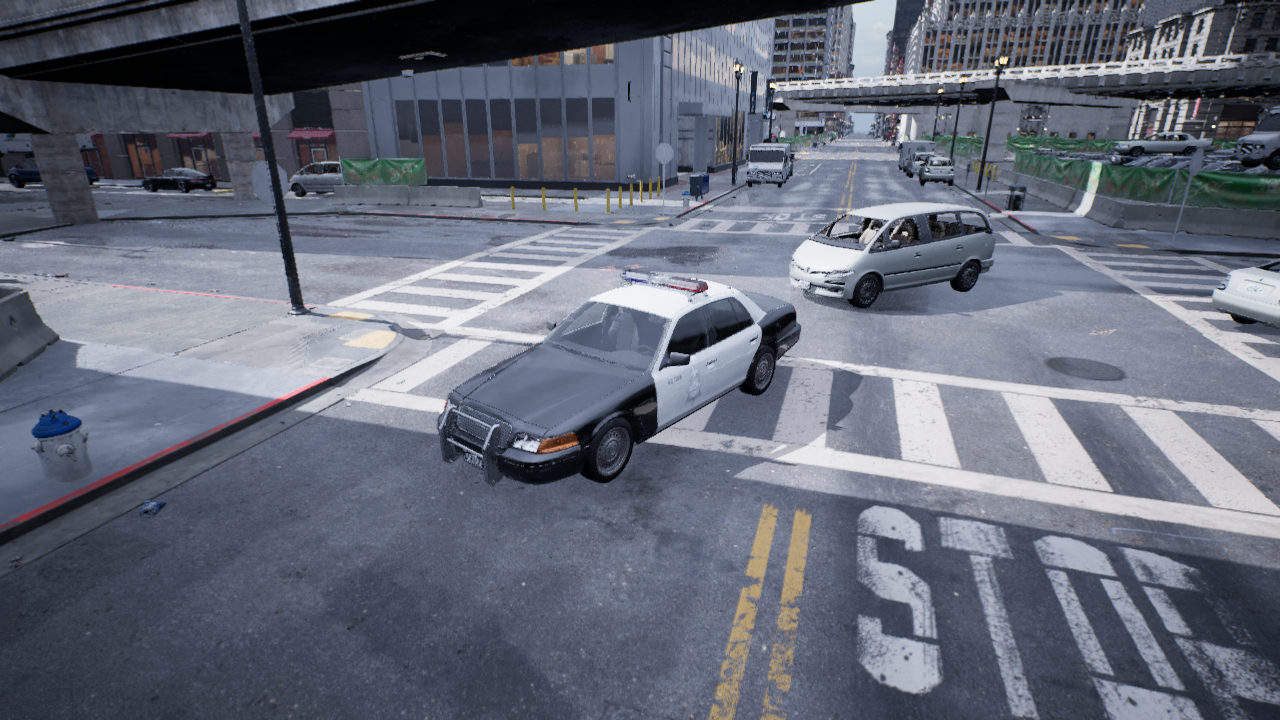
Venue: intersection
Lighting: overcast
Vehicle rig: sedan